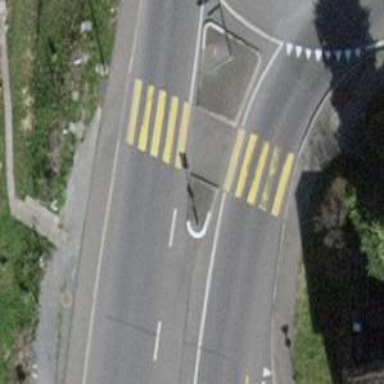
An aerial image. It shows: Marked road crossing with pedestrian island.